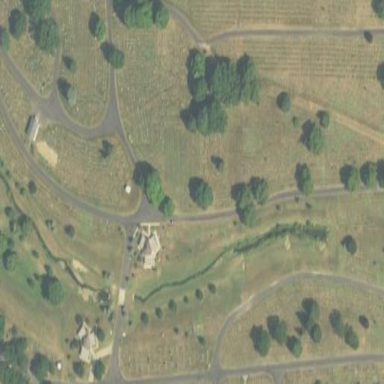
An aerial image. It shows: Cemetery.